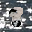
Label: 8